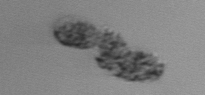
Label: fecal_pellet